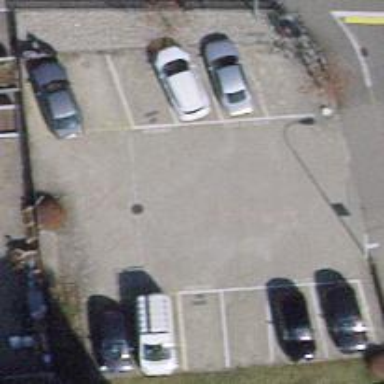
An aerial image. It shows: Parking area with asphalt surface.